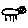
Label: cat